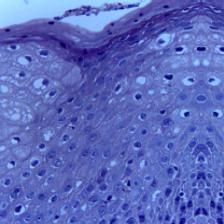
Diagnosis: OSCC